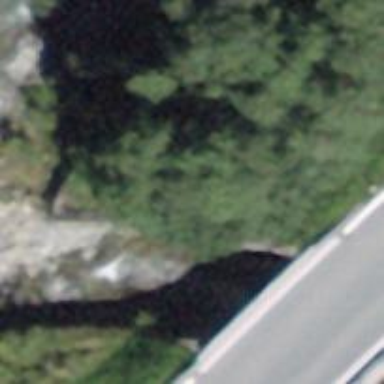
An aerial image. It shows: Culvert tunnel.